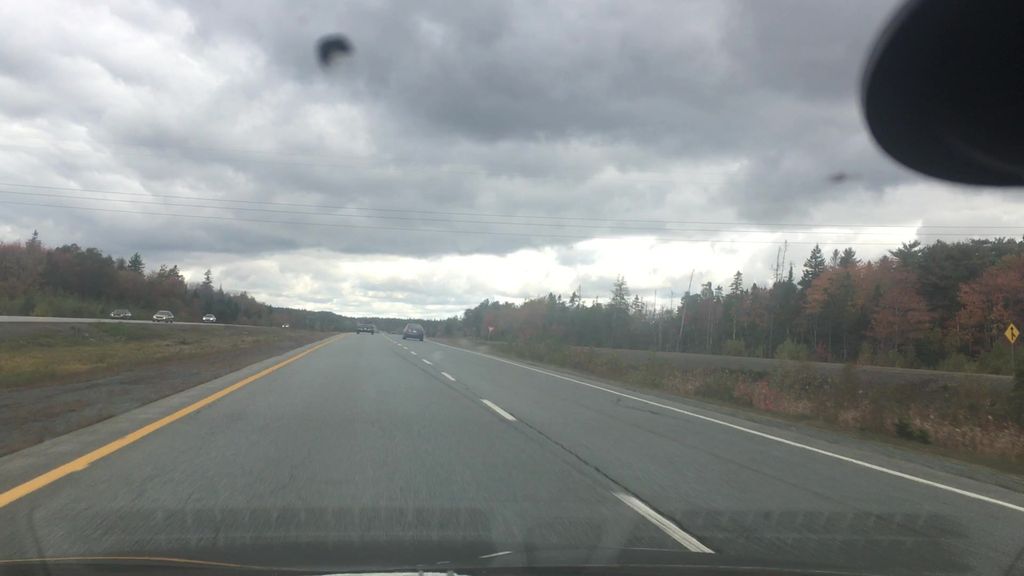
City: halifax